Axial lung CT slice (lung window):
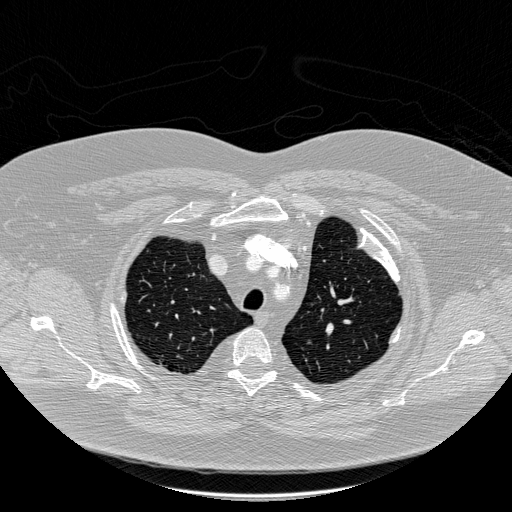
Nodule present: no